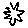
Label: star